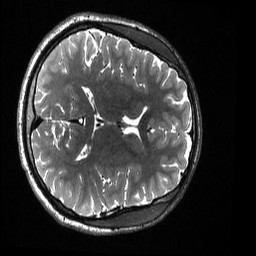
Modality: T2w
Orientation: axial
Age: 18
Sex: male